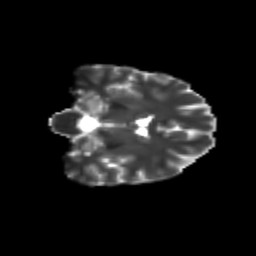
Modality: T2w
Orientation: coronal
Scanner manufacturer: siemens
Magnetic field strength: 3 T
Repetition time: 9.2 s
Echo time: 0.084 s